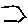
Label: hexagon